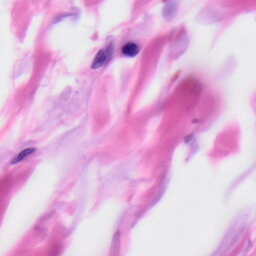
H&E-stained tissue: Skin